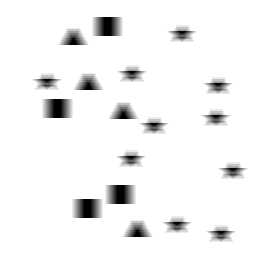
Squares: 4
Triangles: 4
Stars: 10
Total shapes: 18